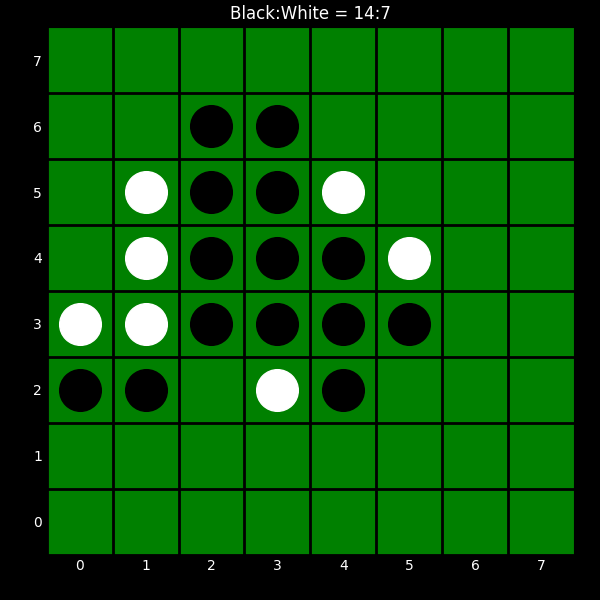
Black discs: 14
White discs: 7